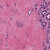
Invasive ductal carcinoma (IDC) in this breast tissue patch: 1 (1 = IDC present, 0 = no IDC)